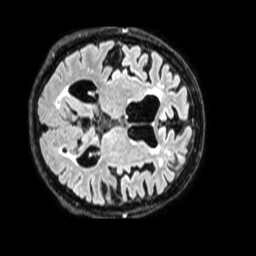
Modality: FLAIR
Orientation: axial
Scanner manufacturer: philips
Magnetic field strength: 1.5 T
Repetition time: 4.8 s
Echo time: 0.3364 s